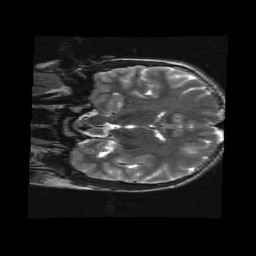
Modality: T2w
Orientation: coronal
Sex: male
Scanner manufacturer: ge
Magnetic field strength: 3 T
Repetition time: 5 s
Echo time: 0.1007 s